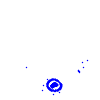
Particle: electron